Interaction volume radius: 5 \u00c5
Interaction volume height: 25 \u00c5
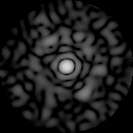
Disorder parameter: 0.8302